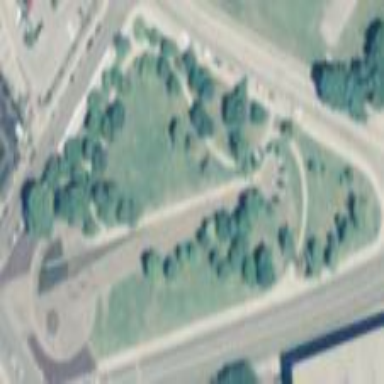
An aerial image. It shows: Park.